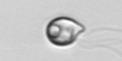
Label: flagellate_morphotype1